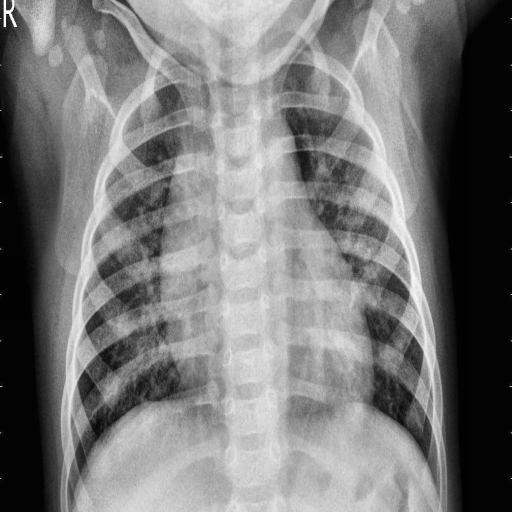
Finding: PNEUMONIA